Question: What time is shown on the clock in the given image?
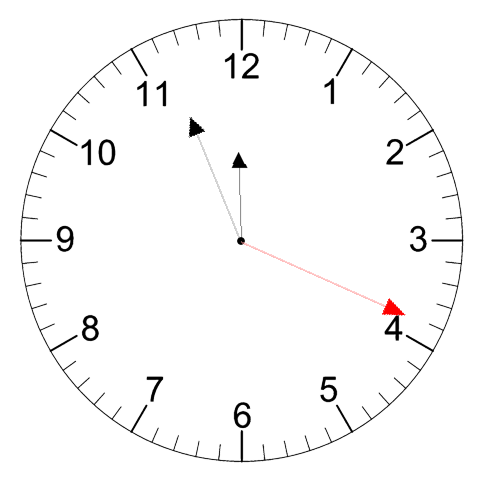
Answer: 11:56:19